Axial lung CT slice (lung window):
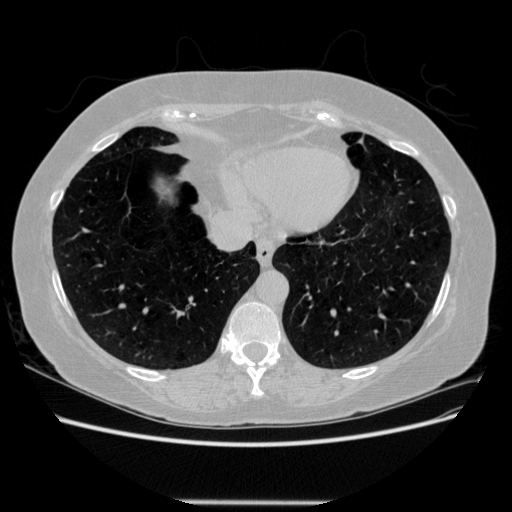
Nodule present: no